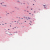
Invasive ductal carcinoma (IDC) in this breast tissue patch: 0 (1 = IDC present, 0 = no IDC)